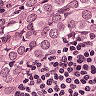
Metastatic tissue present: yes